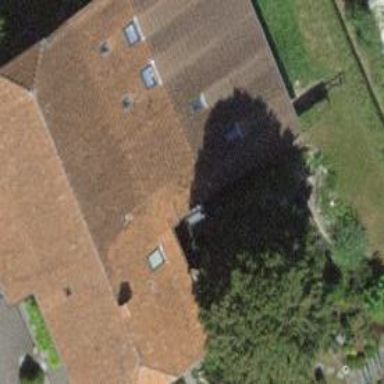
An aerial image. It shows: Detached building.